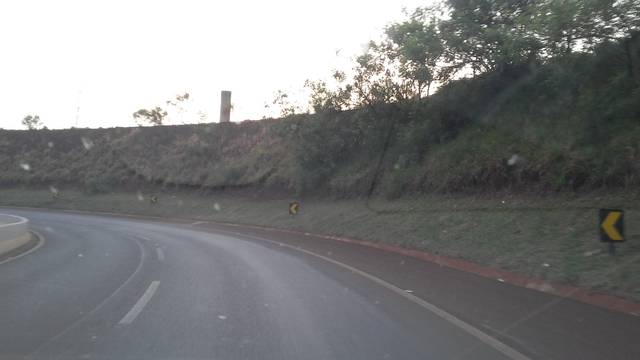
Region: Brazil
Coordinates: -23.294, -51.096